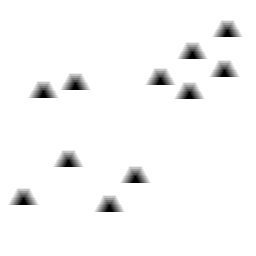
Squares: 0
Triangles: 11
Stars: 0
Total shapes: 11